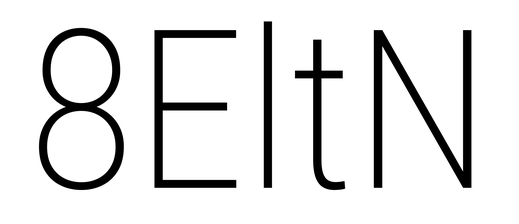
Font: Roboto_Condensed_ExtraLight